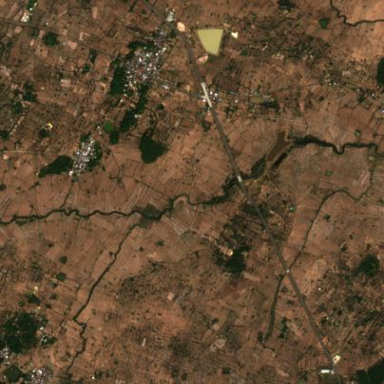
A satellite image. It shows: Farmland with rice crops ready for harvest.